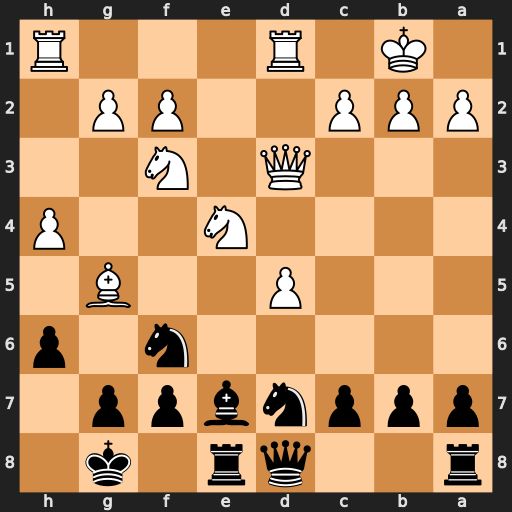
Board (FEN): r2qr1k1/pppnbpp1/5n1p/3P2B1/4N2P/3Q1N2/PPP2PP1/1K1R3R
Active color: b
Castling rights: -
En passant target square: -
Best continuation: Nxe4 Qxe4 Bxg5 Qxe8+ Qxe8